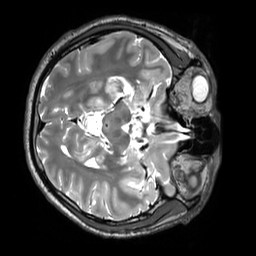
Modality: T2w
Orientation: axial
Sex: male
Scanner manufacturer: siemens
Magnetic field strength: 3 T
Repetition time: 3.2 s
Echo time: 0.409 s